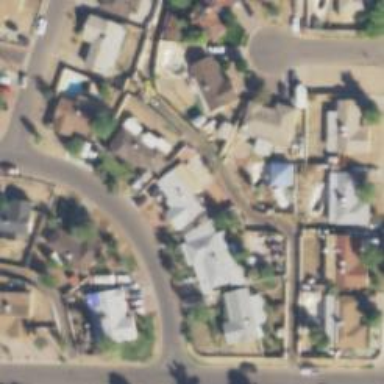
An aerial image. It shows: Alley classified as service road.